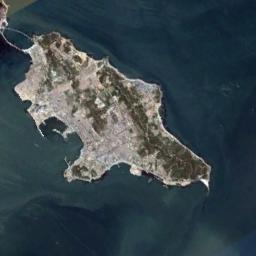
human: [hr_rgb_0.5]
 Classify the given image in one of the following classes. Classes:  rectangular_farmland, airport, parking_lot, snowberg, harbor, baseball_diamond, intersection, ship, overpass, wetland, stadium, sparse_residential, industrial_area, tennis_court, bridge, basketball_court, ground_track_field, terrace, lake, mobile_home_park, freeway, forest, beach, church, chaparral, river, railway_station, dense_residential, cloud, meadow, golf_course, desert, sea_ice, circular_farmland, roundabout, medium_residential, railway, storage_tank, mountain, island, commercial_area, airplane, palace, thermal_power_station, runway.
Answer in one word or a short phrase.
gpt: island